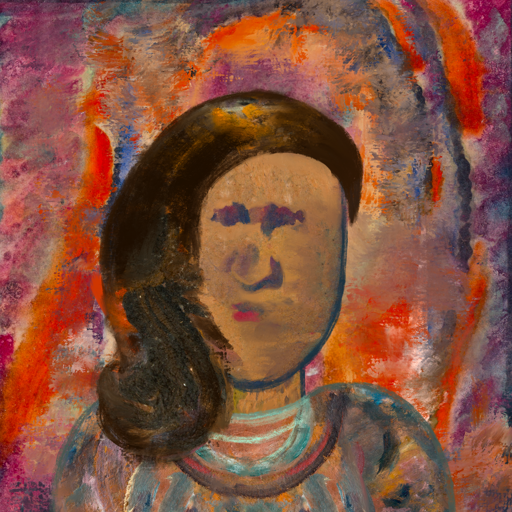
Background: Experience, Head And Neck Front: In_The_Sun, Face Front: In_The_Sun, Bust: Boggyland, Hair Front: Gypsy_Queen, Head Accessory: Blank, Second Necklace: Blank, Necklace: Blank, Baby: Blank